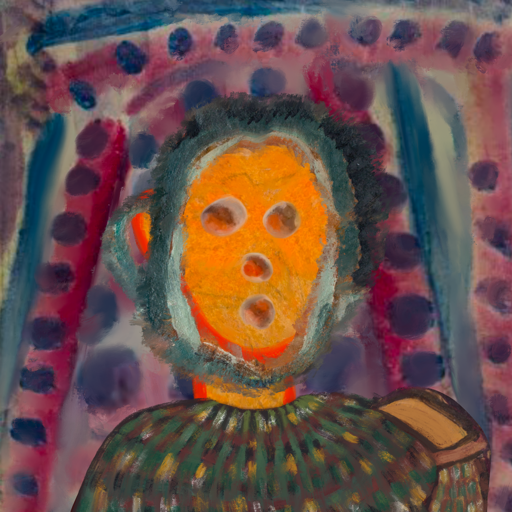
Background: HillGirl, Head And Neck Front: Sisters, Face Front: Rupkatha, Bust: After_Raid, Hair Front: Boggyland, Head Accessory: Blank, Second Necklace: Blank, Necklace: Blank, Baby: Blank